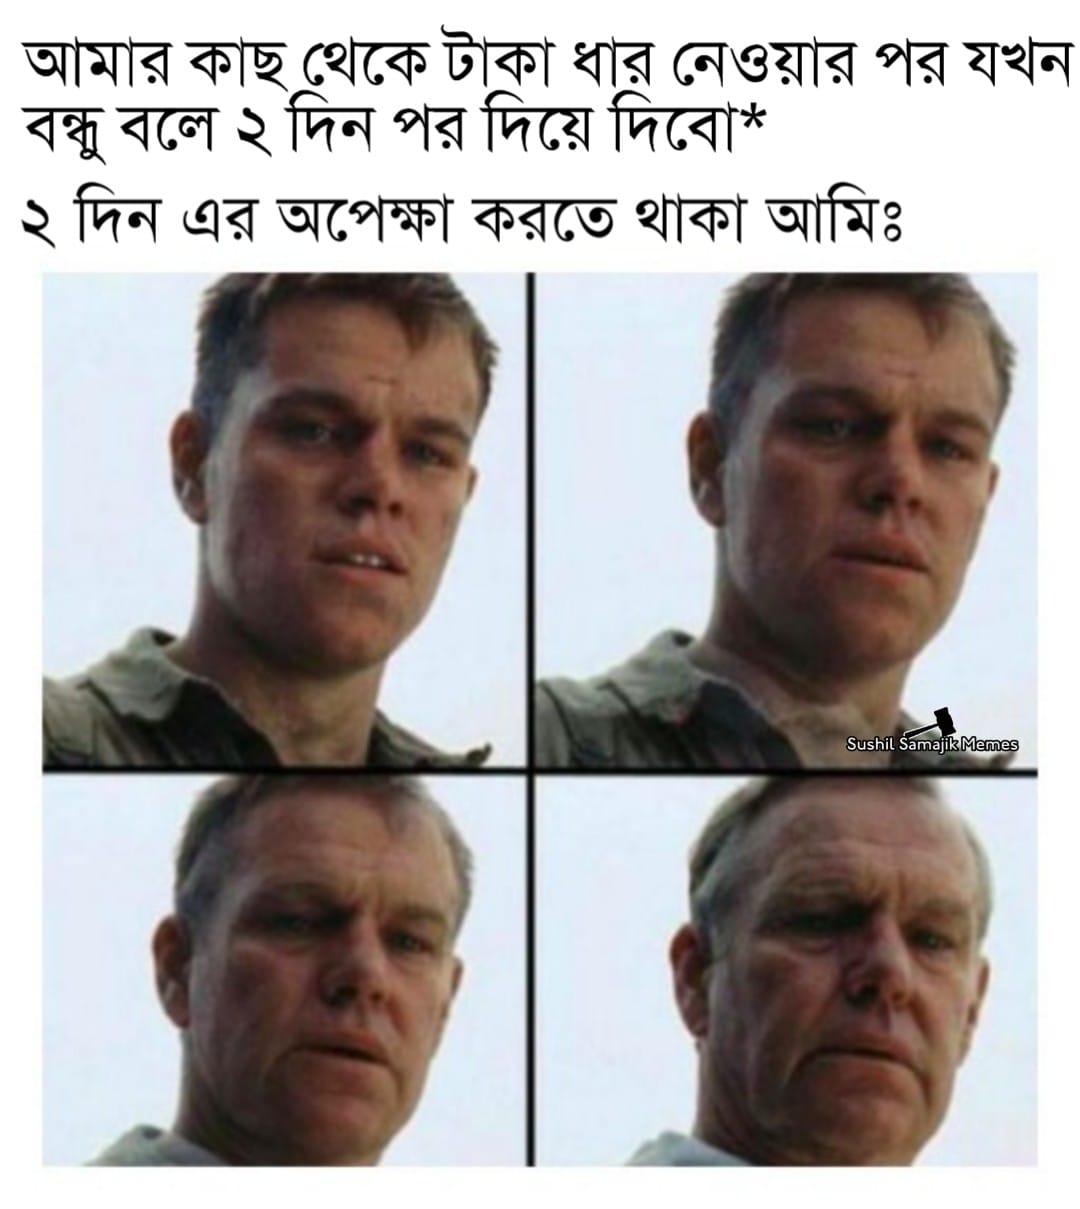
Caption: আমার কাছ থেকে টাকা ধার নেওয়ার পর যখন বন্ধু বলে ২ দিন পর দিয়ে দিবো*    ২ দিন এর অপেক্ষা করতে থাকা আমিঃ
Label: non-hate